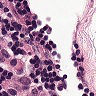
Metastatic tissue present: no